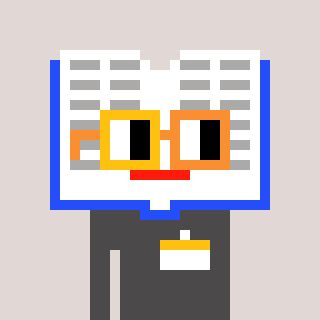
a pixel art character with square yellow and orange glasses, a dictionary-shaped head and a grayscale-colored body on a warm background